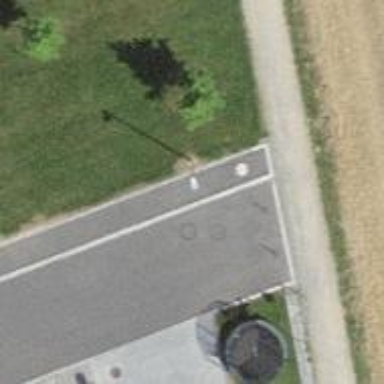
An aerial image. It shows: Kerb barrier.